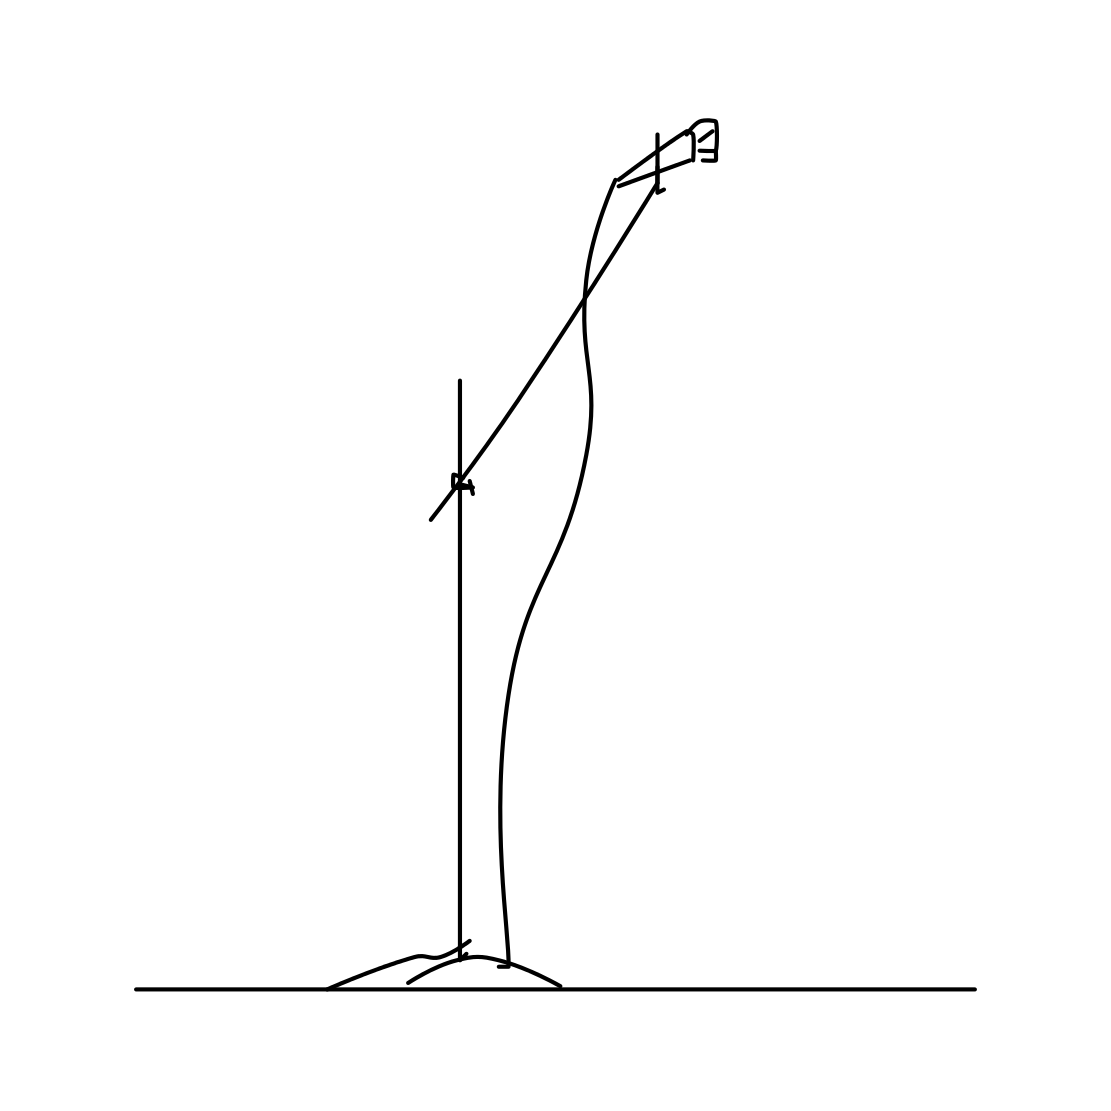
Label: microphone